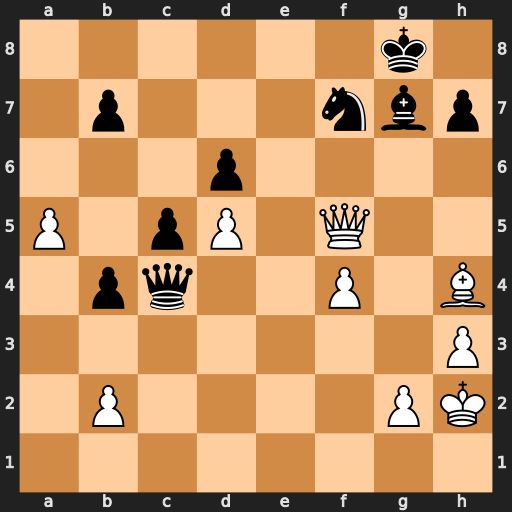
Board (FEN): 6k1/1p3nbp/3p4/P1pP1Q2/1pq2P1B/7P/1P4PK/8
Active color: w
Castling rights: -
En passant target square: -
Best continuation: Qc8+ Nd8 Qxd8+